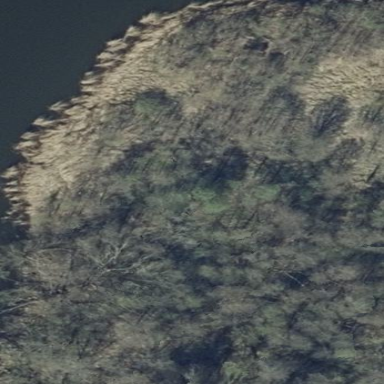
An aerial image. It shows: Wetland area characterized by wet meadow.